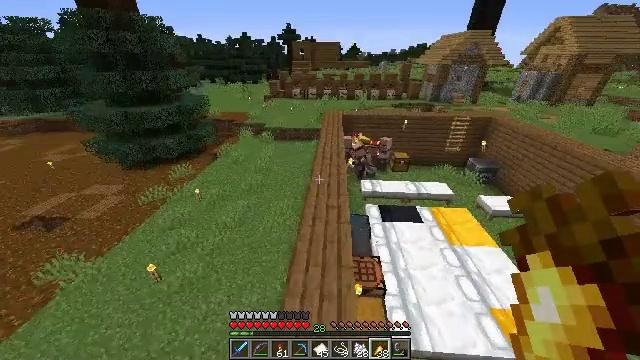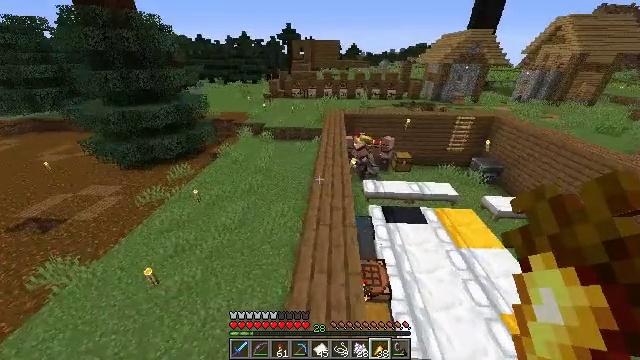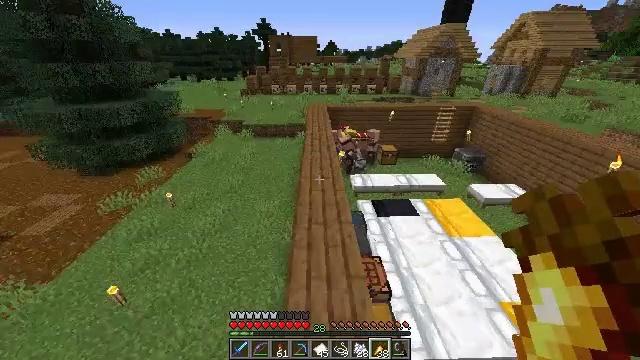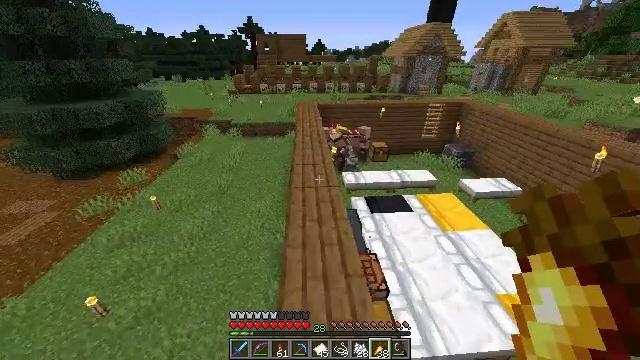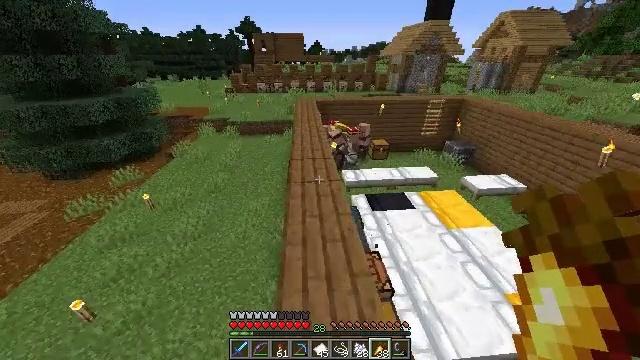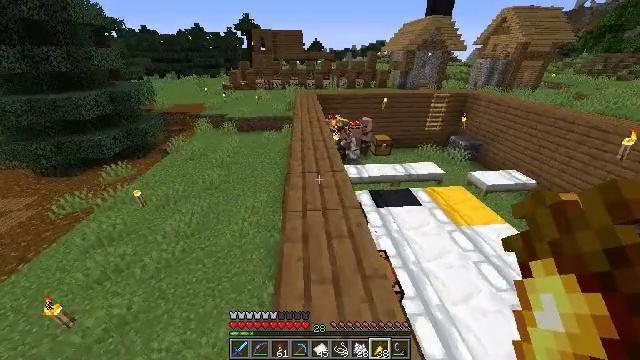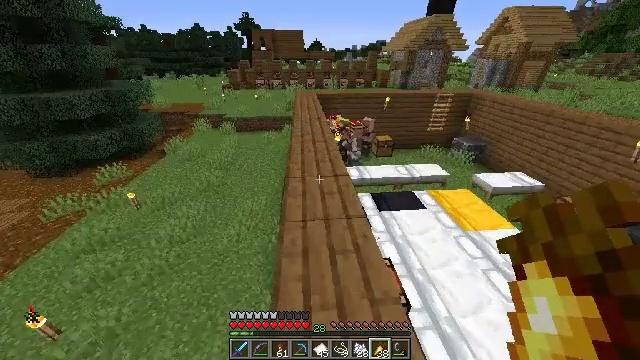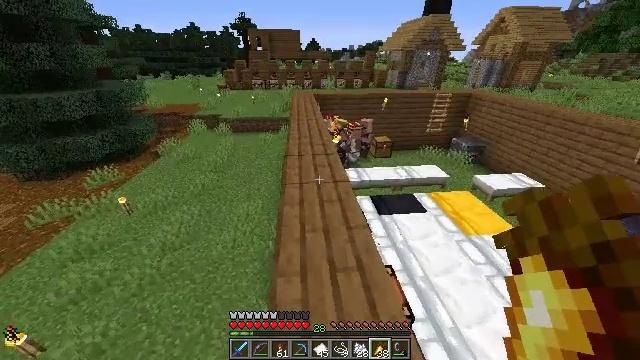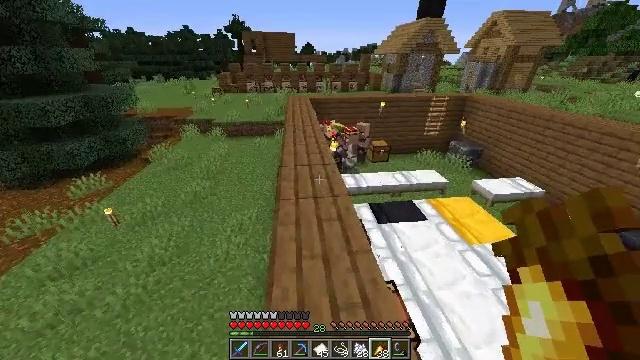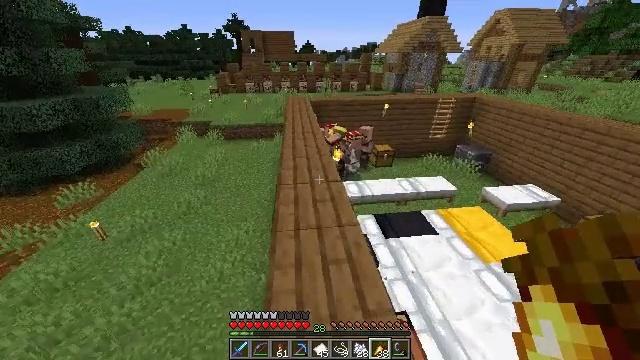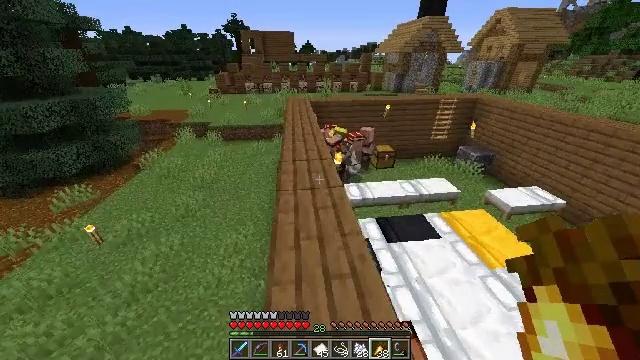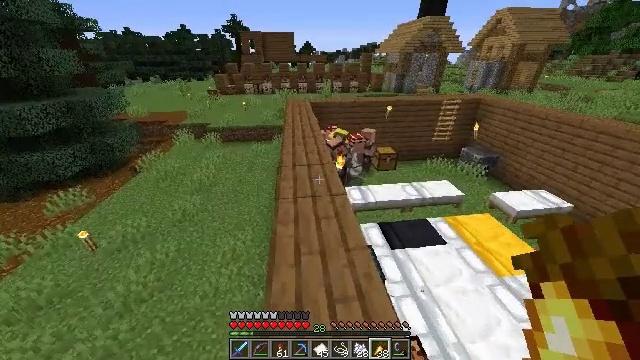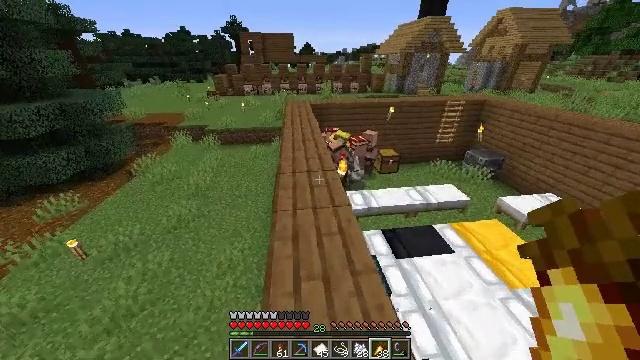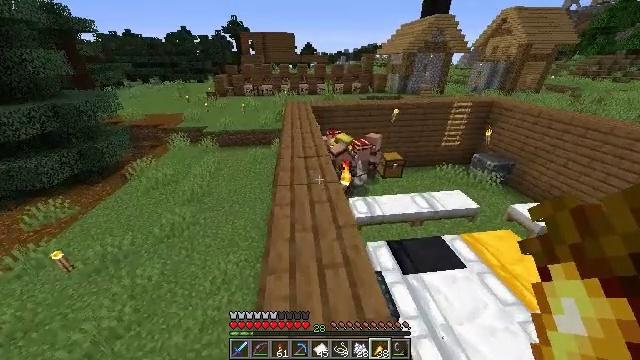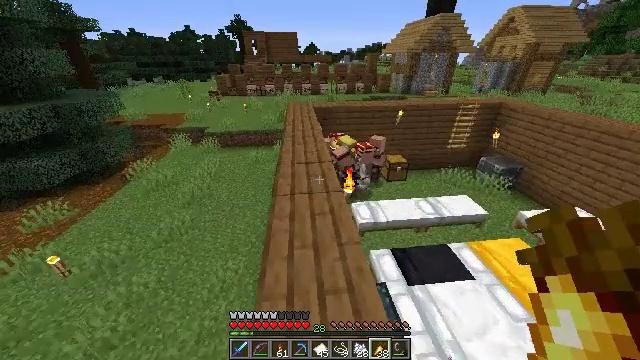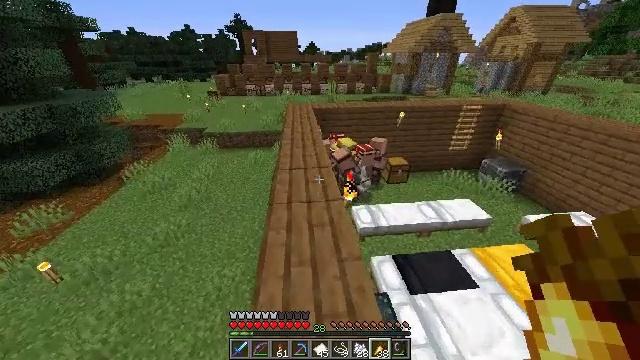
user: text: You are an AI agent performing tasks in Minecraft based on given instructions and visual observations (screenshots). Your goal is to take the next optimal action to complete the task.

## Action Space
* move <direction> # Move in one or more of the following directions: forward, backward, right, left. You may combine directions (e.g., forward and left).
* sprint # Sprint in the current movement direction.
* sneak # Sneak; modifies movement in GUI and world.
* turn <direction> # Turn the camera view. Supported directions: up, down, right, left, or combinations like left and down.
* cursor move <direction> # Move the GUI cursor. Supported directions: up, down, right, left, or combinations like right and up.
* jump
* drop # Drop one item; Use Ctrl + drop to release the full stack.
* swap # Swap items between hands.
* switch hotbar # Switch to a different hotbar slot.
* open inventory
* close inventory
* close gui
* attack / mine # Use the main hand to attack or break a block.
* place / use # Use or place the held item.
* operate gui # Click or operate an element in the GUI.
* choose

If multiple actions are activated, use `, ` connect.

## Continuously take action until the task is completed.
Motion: motion action
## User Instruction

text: Gather gold nuggets and a melon to craft a glistering melon slice.
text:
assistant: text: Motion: move forward and move right, sprint
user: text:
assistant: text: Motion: move forward and move right, sprint, turn right
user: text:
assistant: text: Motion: move forward and move right, sprint, turn right
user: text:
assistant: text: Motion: move forward and move right, sprint
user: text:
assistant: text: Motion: move forward, sprint
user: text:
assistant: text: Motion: move forward, sprint
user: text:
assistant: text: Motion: move forward, sprint
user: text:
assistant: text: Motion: move forward, sprint, turn right
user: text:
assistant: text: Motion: move forward, sprint
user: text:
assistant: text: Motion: move forward, sprint
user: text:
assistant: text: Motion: move forward
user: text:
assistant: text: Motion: move forward
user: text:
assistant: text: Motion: move forward
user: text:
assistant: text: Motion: move forward
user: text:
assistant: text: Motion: move forward
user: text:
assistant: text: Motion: move forward
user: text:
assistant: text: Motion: move forward
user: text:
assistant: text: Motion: move forward
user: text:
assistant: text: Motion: move forward
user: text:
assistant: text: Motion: move forward
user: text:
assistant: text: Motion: move forward
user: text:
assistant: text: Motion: move forward
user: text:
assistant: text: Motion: move forward
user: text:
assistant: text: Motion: move forward
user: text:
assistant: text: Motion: move forward, turn down
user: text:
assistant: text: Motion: move forward, turn left and down
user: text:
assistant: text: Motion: move forward, turn left and down
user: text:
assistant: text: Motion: move forward, turn down
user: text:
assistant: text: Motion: move forward, turn down
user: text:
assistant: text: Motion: move forward